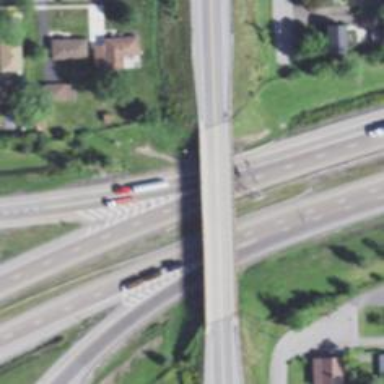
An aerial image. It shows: Asphalt motorway link.